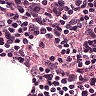
Metastatic tissue present: no